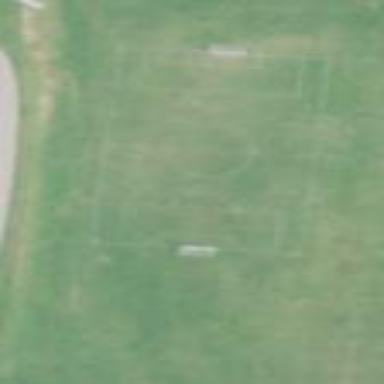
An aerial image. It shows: American football pitch for leisure and sport activities.